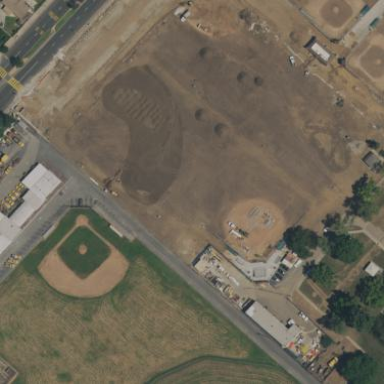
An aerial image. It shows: Baseball pitch for leisure land activities.